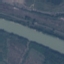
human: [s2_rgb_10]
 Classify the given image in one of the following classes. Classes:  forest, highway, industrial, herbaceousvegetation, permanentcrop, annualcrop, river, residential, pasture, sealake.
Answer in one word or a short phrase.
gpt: River